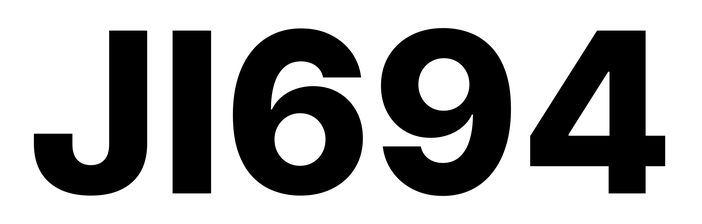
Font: Inter_ExtraBold